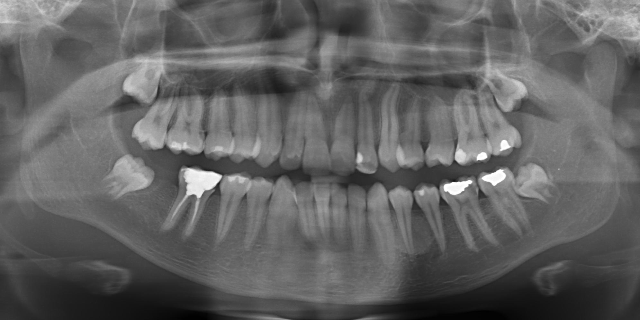
adult